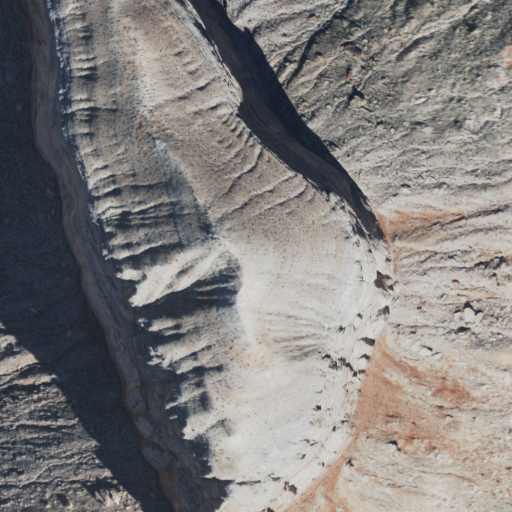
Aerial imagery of mountain in Arizona named The Dome containing shrub and barren land